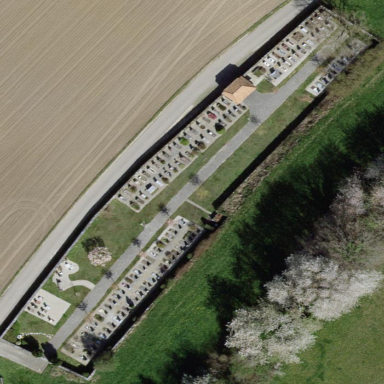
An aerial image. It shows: Cemetery.